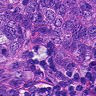
Metastatic tissue present: yes